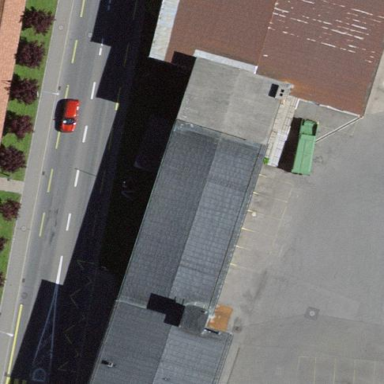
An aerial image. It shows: Building.